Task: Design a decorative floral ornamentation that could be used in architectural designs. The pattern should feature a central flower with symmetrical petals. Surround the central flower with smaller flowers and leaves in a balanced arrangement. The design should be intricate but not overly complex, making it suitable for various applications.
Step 1069:
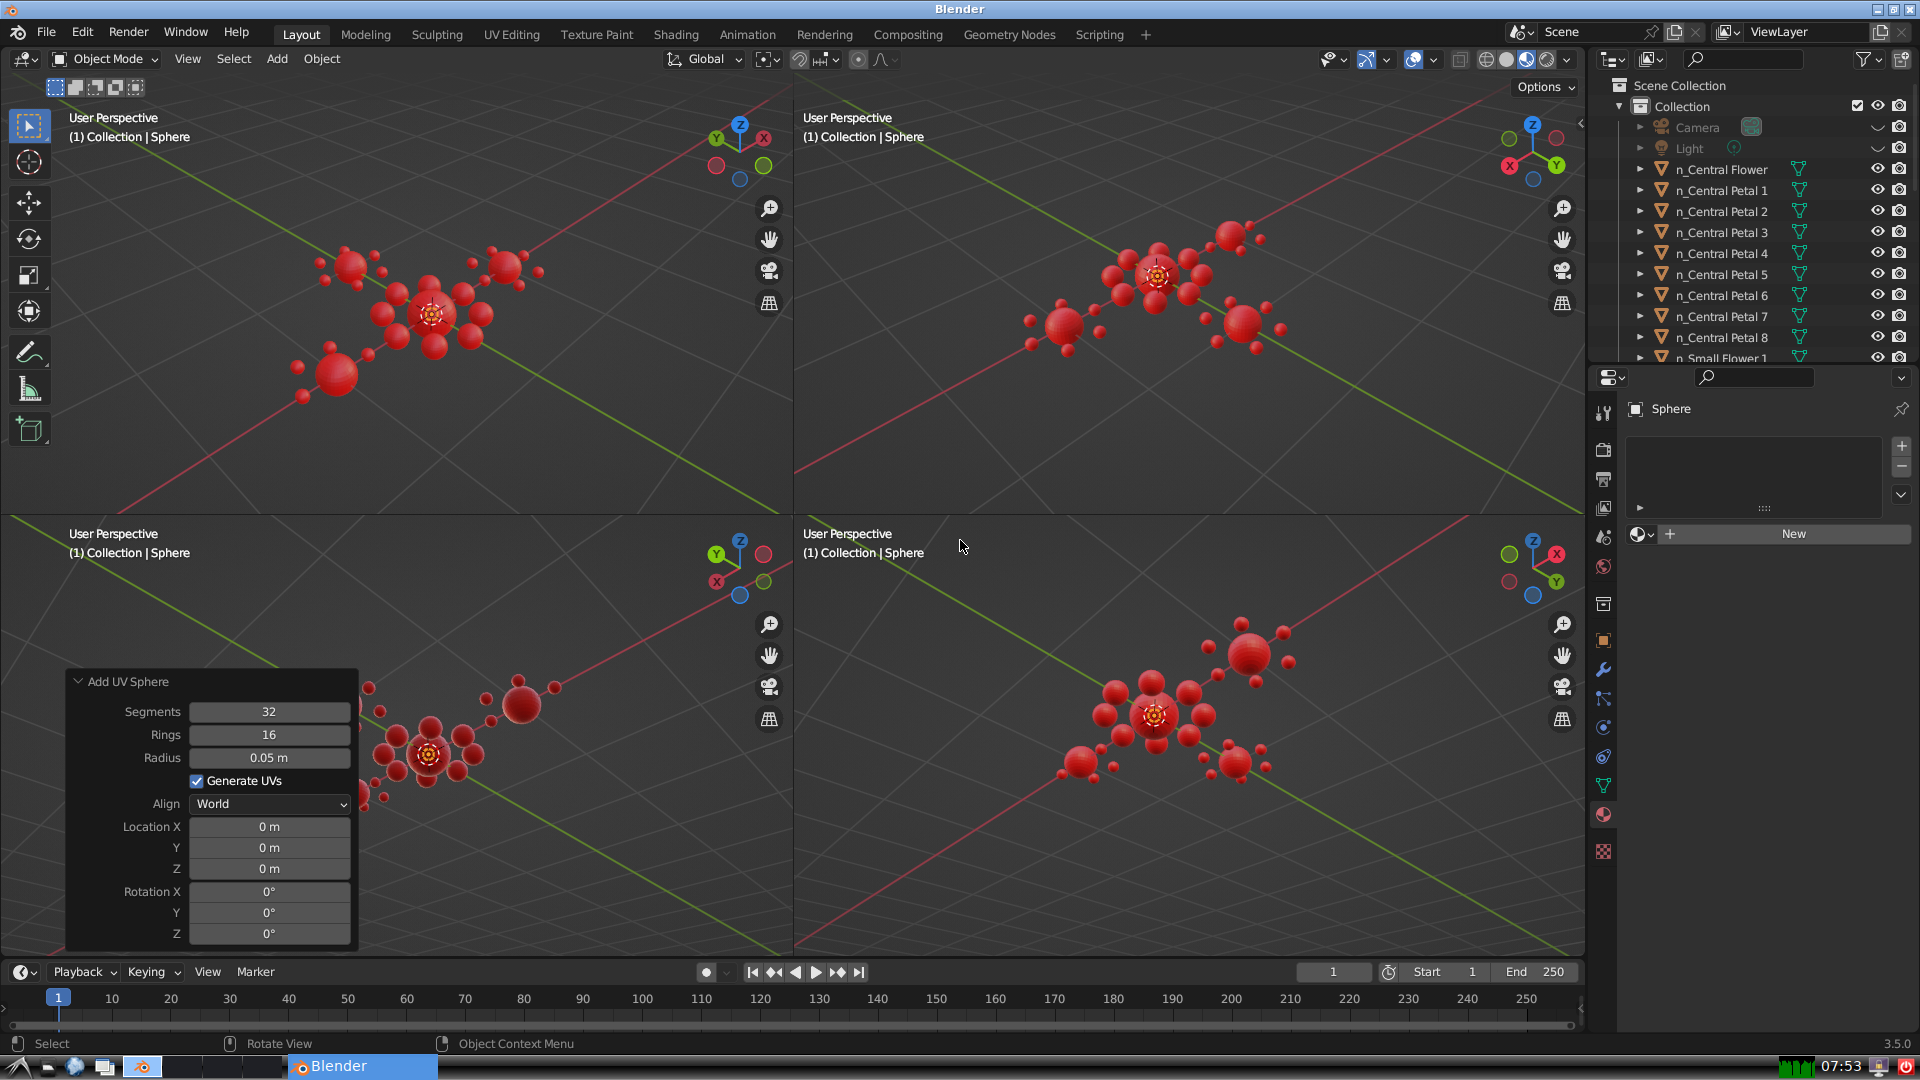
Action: {"mouse_move": [270, 827]}